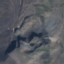
Land use / land cover class: HerbaceousVegetation